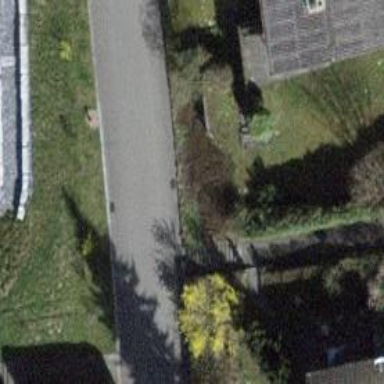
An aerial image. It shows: Set of steps on the road.